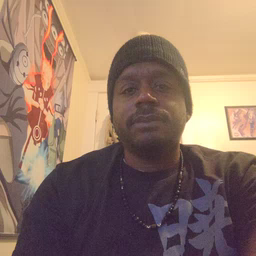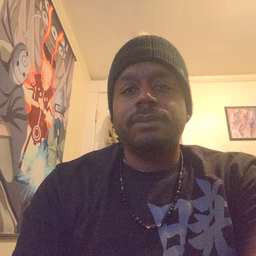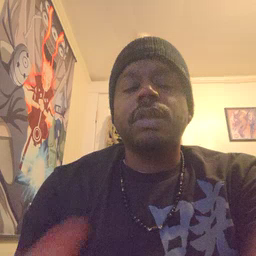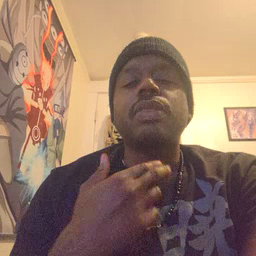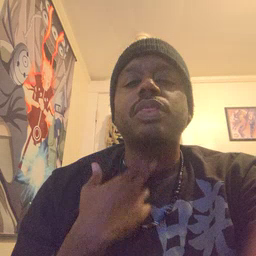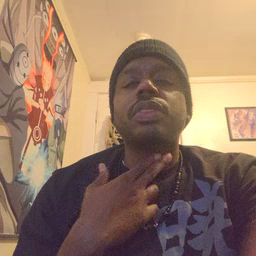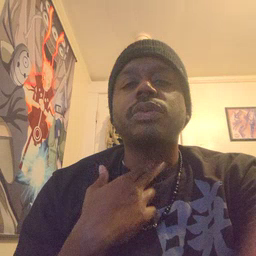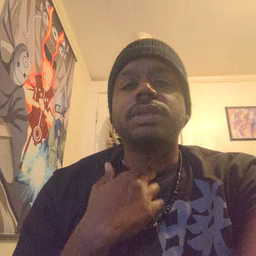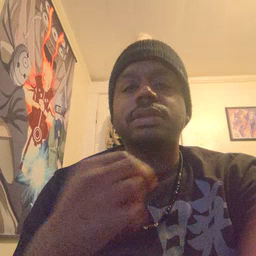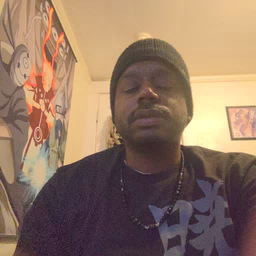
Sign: thirsty